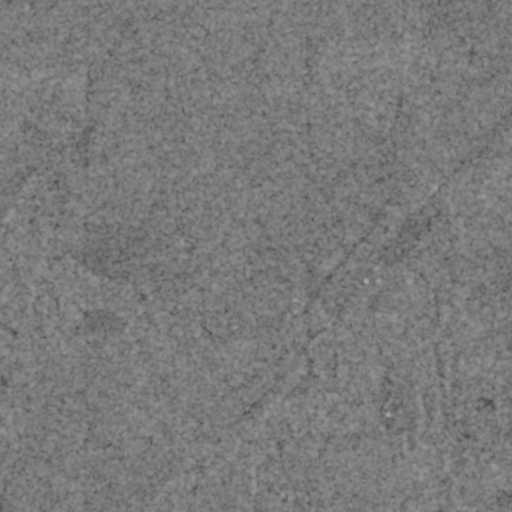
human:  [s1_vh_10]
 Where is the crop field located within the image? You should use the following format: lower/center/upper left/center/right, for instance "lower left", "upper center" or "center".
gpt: The crop field is located in the lower left of the image.
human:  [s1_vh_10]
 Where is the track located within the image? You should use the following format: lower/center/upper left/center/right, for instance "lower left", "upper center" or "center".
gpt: There is no track in the image.

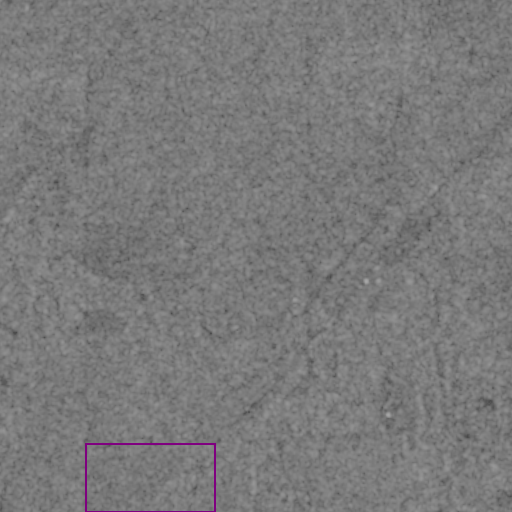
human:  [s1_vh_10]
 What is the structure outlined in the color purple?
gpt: The structure outlined in purple is a crop field.
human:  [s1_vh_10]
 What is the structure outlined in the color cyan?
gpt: There is no cyan outline.